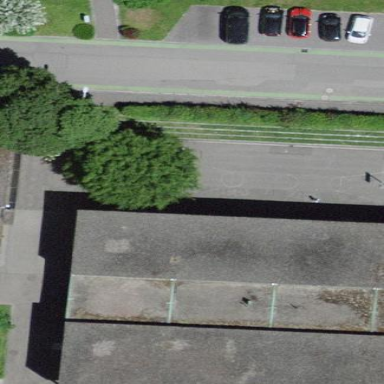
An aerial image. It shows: School building with flat roof.